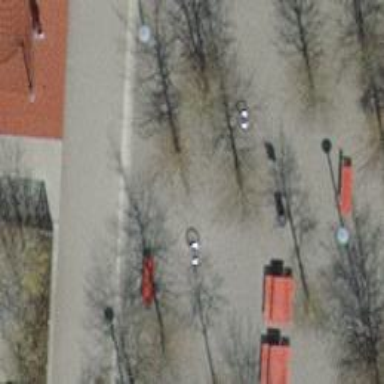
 Fagus genus."